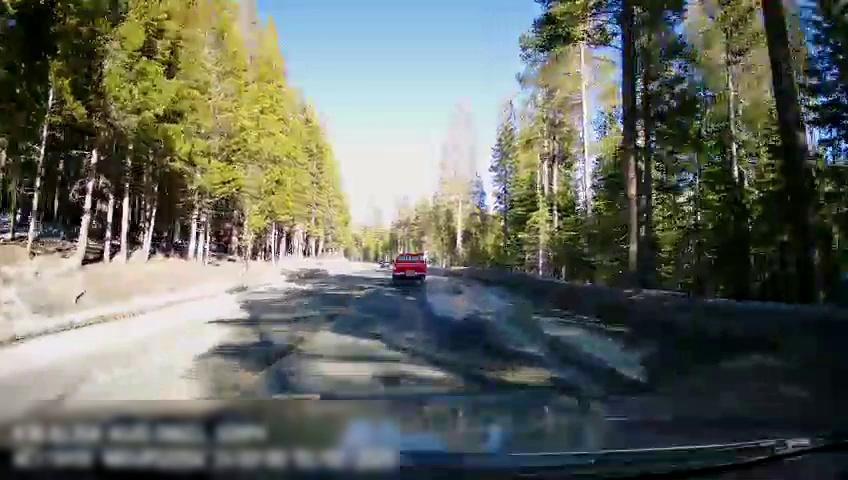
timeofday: Day
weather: Sunny
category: Drivable Space
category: Vehicles | Truck